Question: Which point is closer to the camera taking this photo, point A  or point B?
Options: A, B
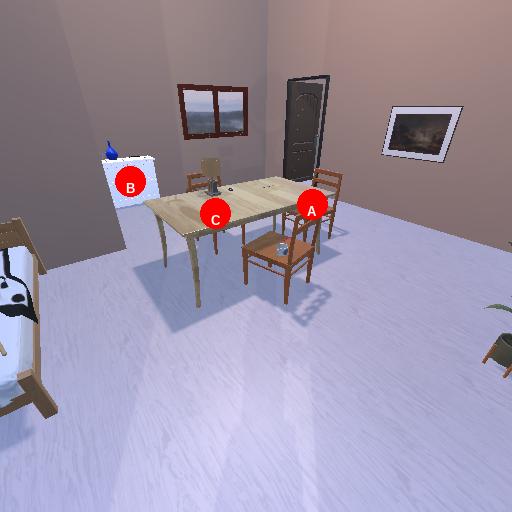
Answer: A